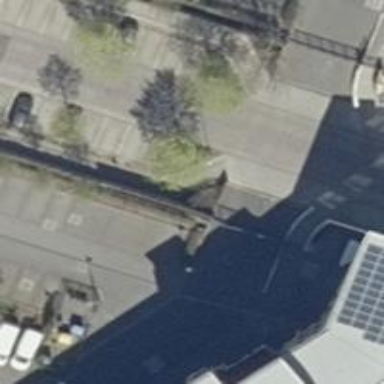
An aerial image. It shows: Footway.